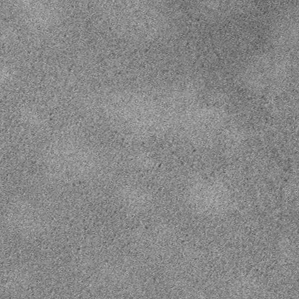
Label: frost